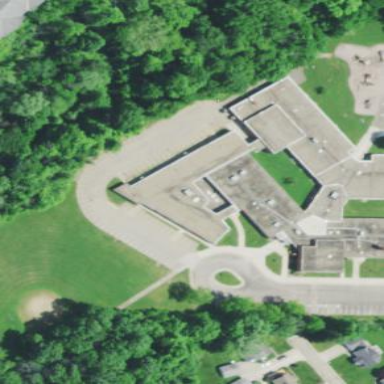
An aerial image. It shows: School.